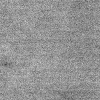
Atmospheric dust classification: dusty